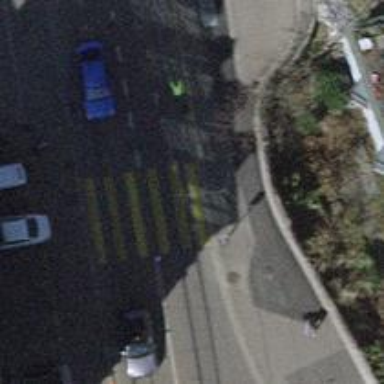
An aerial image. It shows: Uncontrolled zebra crossing with zebra markings.